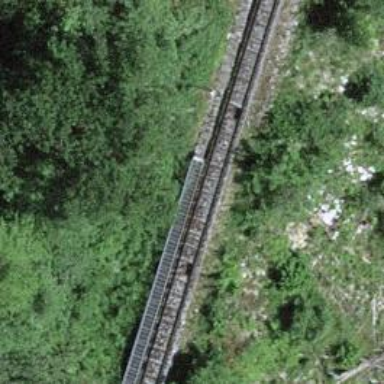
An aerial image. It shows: Bridge for funicular railway with one track.